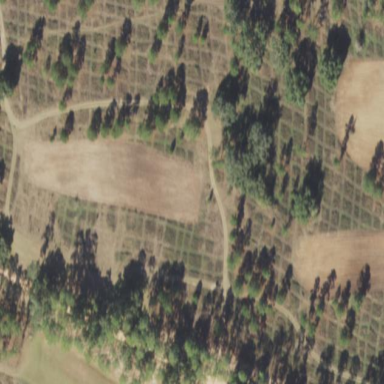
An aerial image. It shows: Orchard.